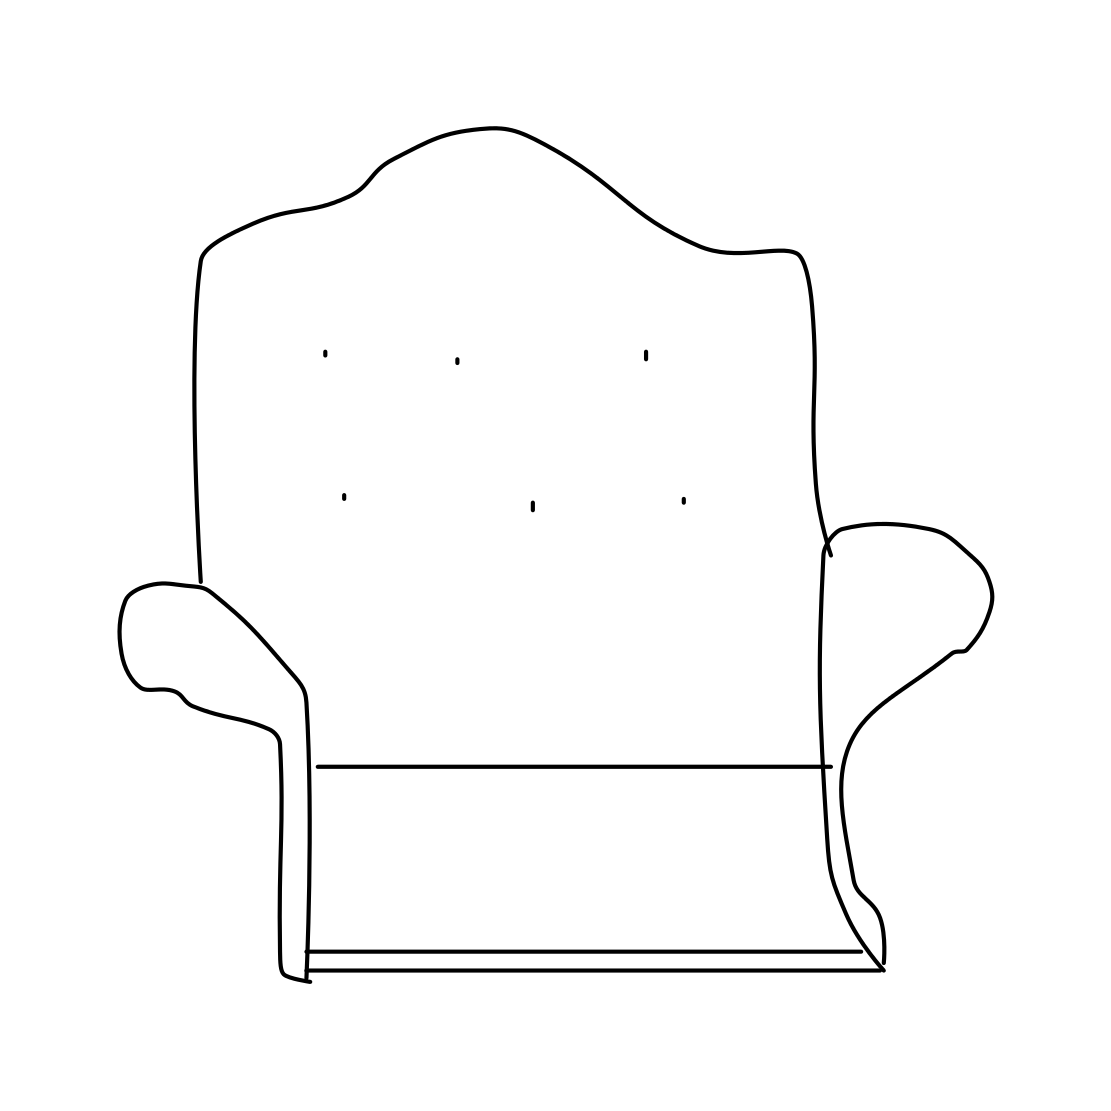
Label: armchair